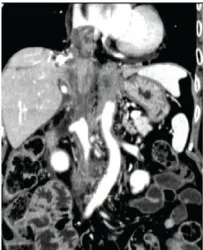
Sizes of RA and IVC tumor thrombi before and after 3-month treatment. Before treatment.
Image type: radiology (ct)